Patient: sex F, age 39
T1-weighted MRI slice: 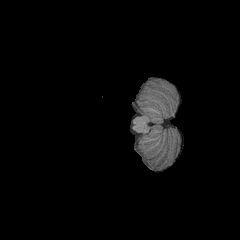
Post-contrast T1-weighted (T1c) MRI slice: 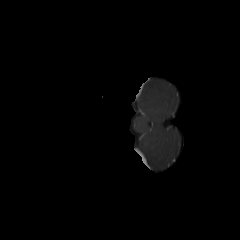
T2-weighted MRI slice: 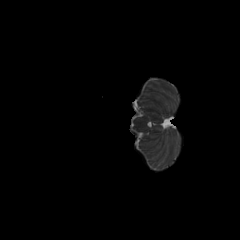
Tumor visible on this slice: no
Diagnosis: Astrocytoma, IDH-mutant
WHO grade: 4